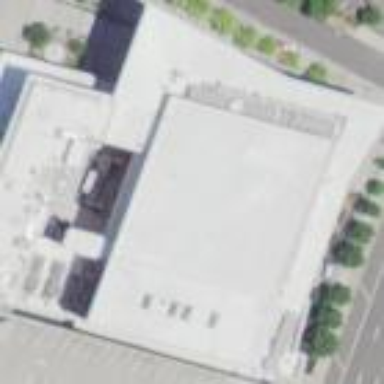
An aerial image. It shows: There is theatre building.